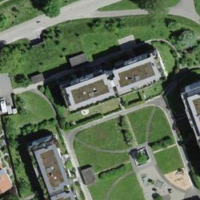
EUNIS habitat code: 54
Species observed at this site:
Tachybaptus ruficollis
Phalacrocorax carbo
Motacilla cinerea
Cyanistes caeruleus
Troglodytes troglodytes
Aythya ferina
Mergus merganser
Turdus pilaris
Garrulus glandarius
Aegithalos caudatus
Cornus sanguinea